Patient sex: M
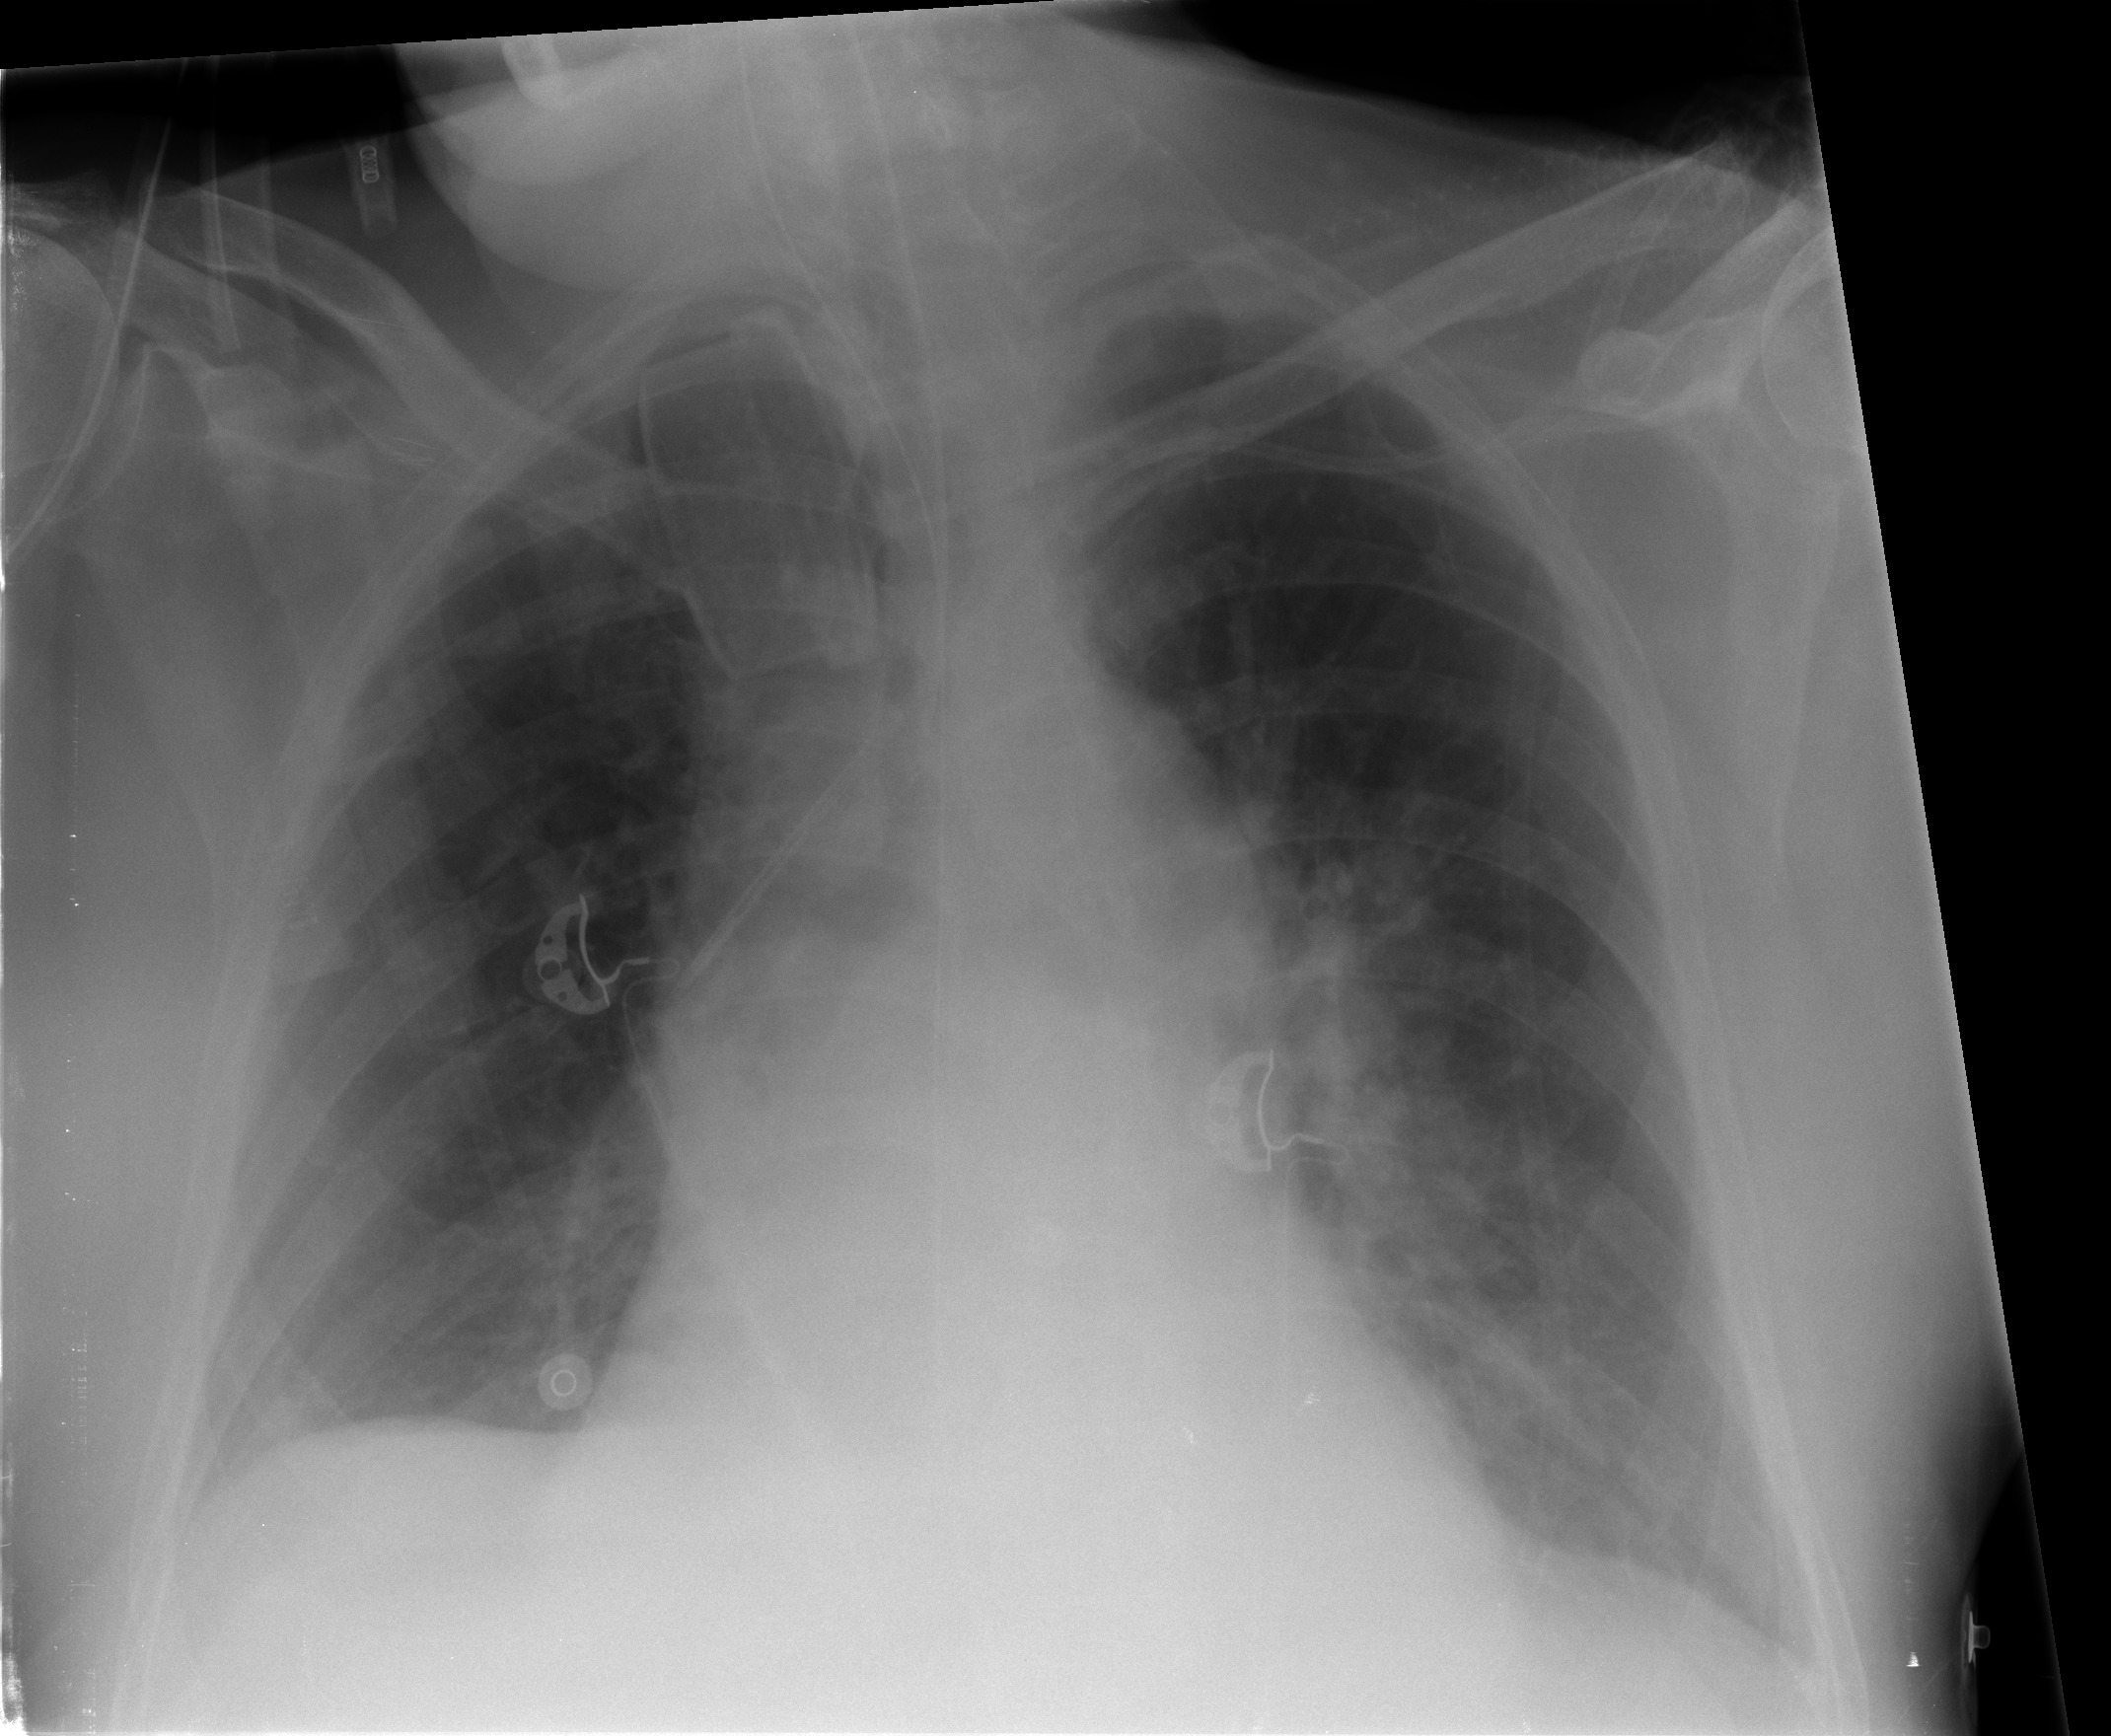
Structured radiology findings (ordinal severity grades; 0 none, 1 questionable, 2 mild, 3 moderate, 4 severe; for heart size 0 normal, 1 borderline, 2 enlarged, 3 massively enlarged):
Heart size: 2
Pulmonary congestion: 2
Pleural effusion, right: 0
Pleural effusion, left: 2
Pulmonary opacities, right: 0
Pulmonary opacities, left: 2
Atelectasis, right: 0
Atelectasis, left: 3